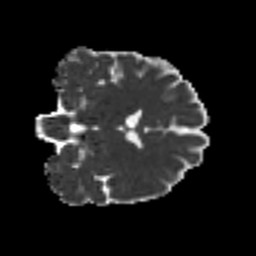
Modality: MD
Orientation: coronal
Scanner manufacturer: siemens
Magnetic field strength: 3 T
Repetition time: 9.6 s
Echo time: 0.077 s